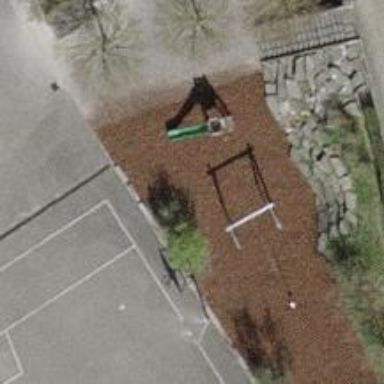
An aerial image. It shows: Playground area for leisure land.